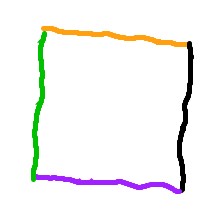
Shape: square